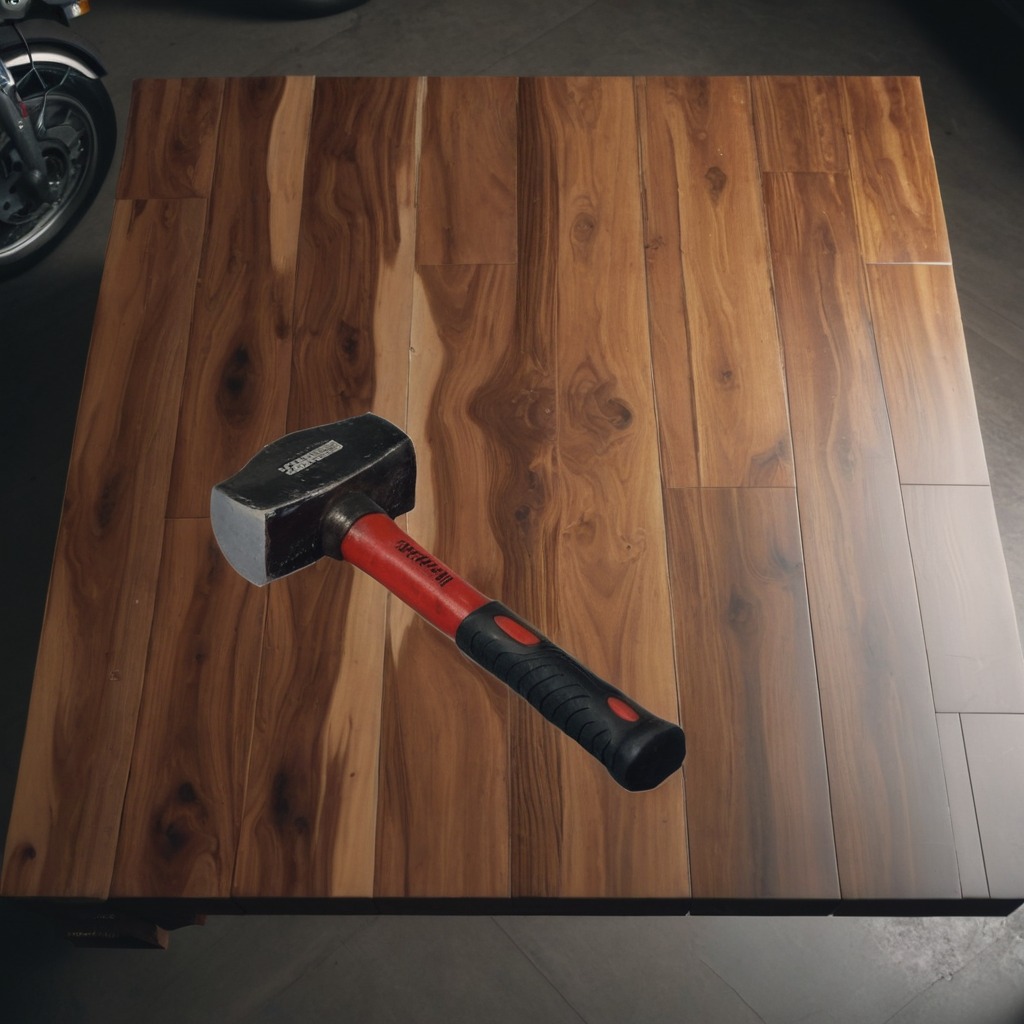
A hammer is lying on the oil-spilled wooden table in a vintage motorcycle garage.